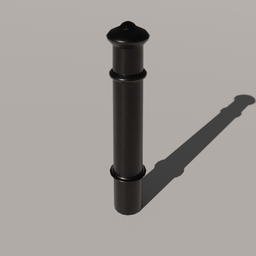
Label: architecture